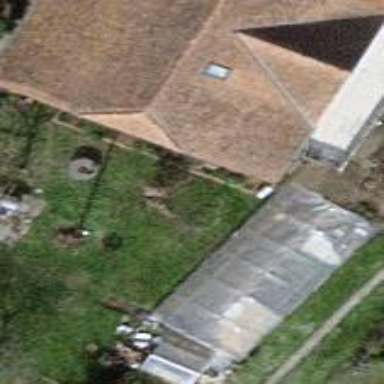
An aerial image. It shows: Area dedicated to greenhouse horticulture.